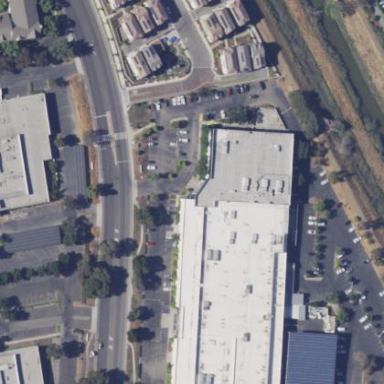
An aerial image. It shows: Commercial building.